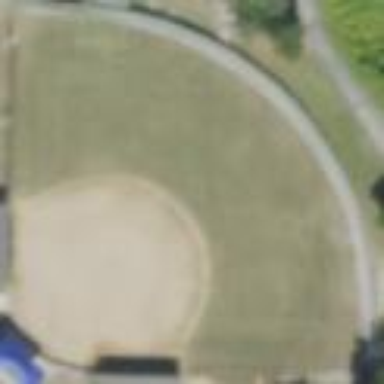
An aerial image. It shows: Softball pitch for leisure and sport activities.